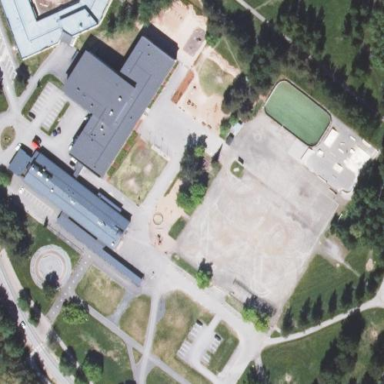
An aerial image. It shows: School.